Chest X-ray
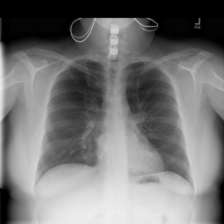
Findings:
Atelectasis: negative
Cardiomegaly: negative
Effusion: negative
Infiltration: negative
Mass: negative
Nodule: negative
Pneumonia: negative
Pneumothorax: negative
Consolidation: negative
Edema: negative
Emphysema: negative
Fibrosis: negative
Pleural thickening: negative
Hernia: negative